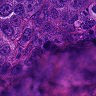
Metastatic tissue present: yes